Question:
I succeeded deploy to google app engine but there is an error "node: --http-server-default-timeout= is not allowed in NODE_OPTIONS" What this means? I don't know what to do
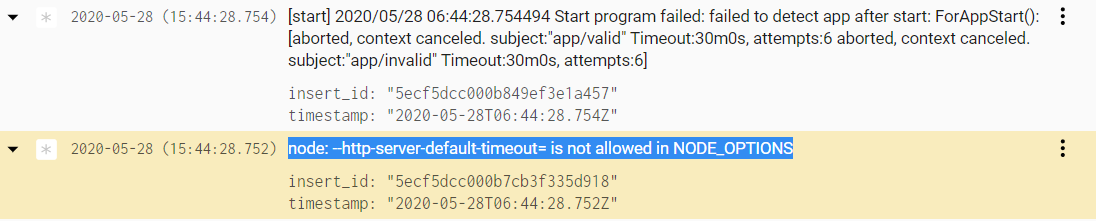
Answer: The error indicates that you are using '--http-server-default-timeout' somewhere in the options of you app. As a workaround you can add an empty 'NODE_OPTIONS' to you 'app.yaml' by adding the following:
'''
env_variables:
NODE_OPTIONS: ""
'''
Keep in mind that this will overwrite any 'NODE_OPTIONS' you had elsewhere.
: I did some investigating and found that this notation is available for Node.js after version 12.4.0 as per this <URL>, so maybe the root cause of your issue is that there is some version mismatch on your runtime, dependencies or something related to that.